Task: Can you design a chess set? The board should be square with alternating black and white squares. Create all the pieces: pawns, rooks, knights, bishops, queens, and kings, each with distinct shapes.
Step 5400:
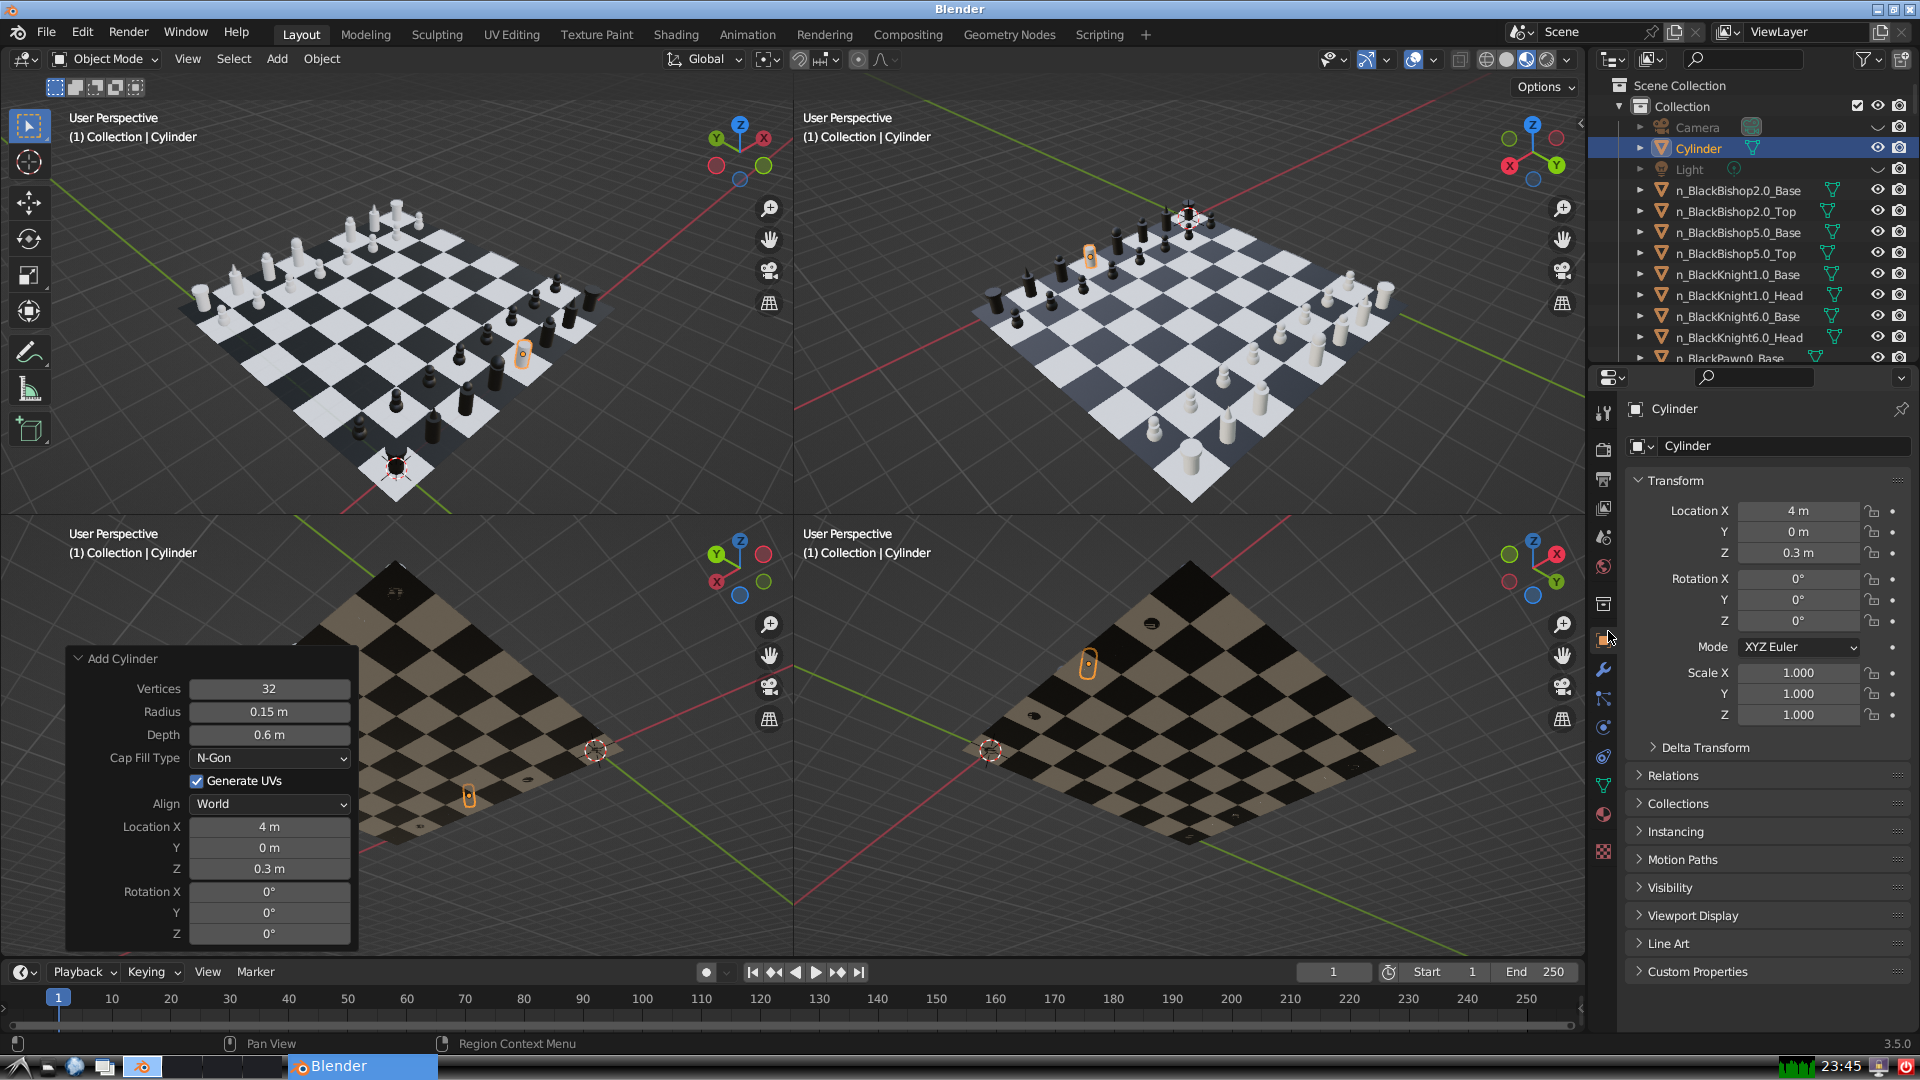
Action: {"mouse_move": [1732, 445]}